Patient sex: M
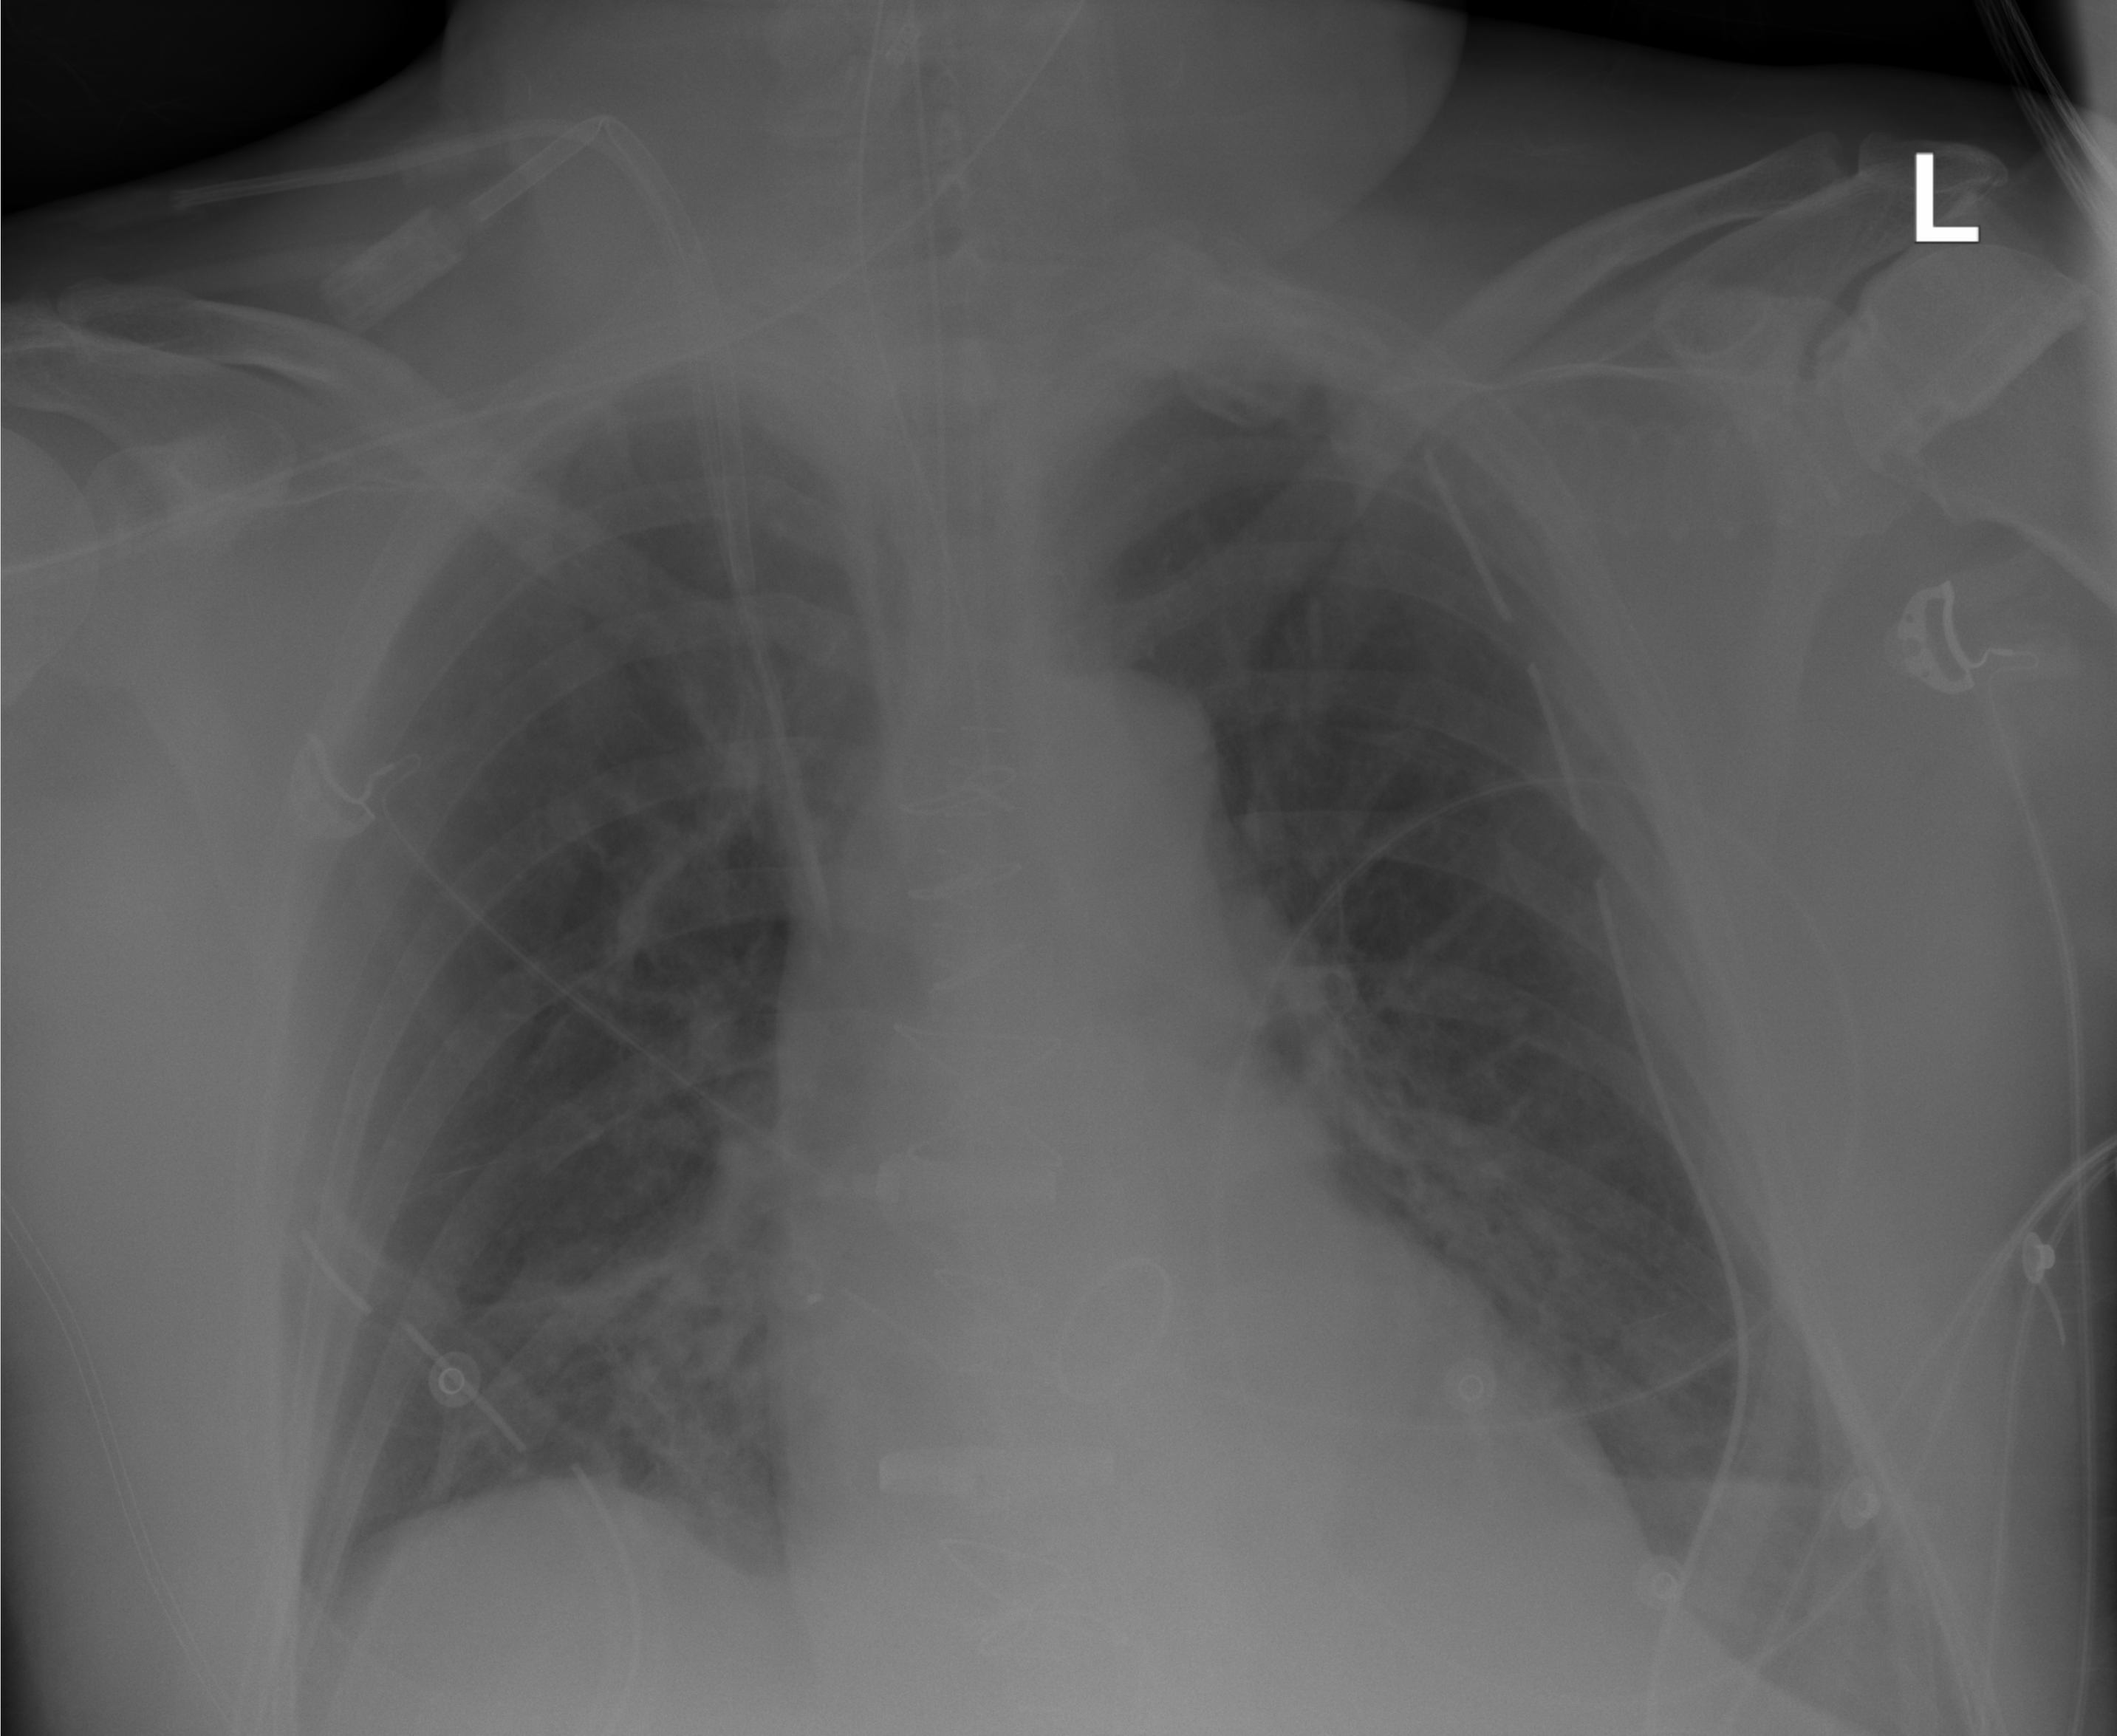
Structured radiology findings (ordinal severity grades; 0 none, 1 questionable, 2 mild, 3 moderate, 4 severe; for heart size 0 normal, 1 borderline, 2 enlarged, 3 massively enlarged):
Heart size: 2
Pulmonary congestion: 2
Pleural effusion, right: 2
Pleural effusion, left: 1
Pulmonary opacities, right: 2
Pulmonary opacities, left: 2
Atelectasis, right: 2
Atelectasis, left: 0